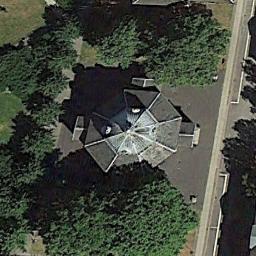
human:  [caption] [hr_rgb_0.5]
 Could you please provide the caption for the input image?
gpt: This is a church that looks like a cross from above .

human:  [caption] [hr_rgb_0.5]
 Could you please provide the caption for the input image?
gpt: A church with a gray roof, The main house of the church has a polygonal roof, And there are many trees around the church .

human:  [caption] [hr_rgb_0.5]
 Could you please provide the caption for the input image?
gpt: There is a church on the open place next to some trees and grass .

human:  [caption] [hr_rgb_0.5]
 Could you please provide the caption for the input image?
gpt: The church with an octagon pointed tower is surrounded by some trees .

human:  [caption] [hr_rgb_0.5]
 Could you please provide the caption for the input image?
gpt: There are many trees near the church .